Question: Hello am experienced iOS Developer but new to storyboard, so am using custom tab bar in storyboard using custom segue which works fine (i can do successful switch to the desired tab).
But when i wan to add more controllers to the selected Tab using "show" or "push" segue my app crash. I googled many hours but did not find any solution. Any one help me how to resolve this issue .
From the above image the Main Report VC is the Tab Controller which i added via custom segue now i wan to push the right one controller colored red to the tab controller, but it crash my app.
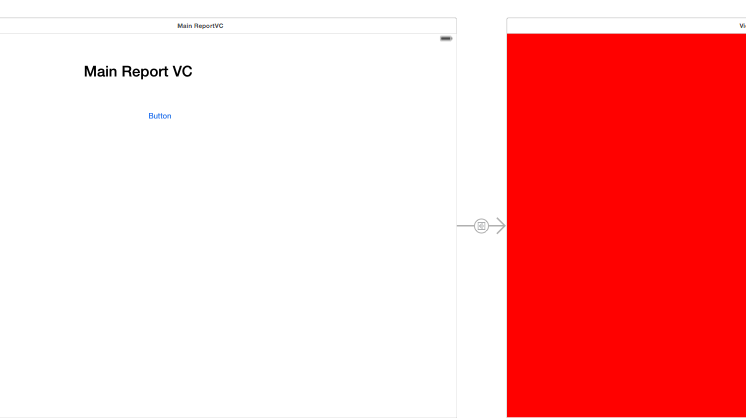
Answer: Have a look at <URL> implementation. I have a custom tab bar controller in my app and I made one based on this solution. It's really easy to understand and uses storyboards as well.
I did not make it. Credit goes to .
You should not use push segues with tab bar controller, they are meant to be used with navigation controller instead.
If you want any help with the error that leads to crash please provide us some crash log info.